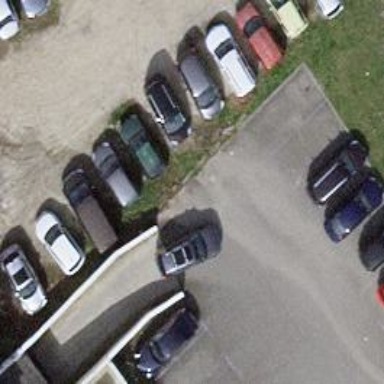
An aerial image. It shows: Parking aisle with fine gravel surface.